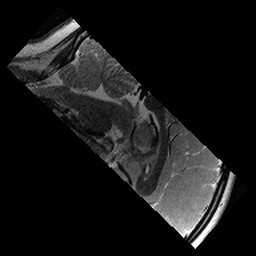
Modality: T2w
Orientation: sagittal
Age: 9
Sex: female
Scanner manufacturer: siemens
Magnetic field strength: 3 T
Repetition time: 9.23 s
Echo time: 0.067 s